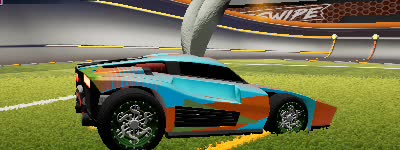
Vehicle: breakout